Brain MRI, t1w sequence, axial 2D slice.
Patient: age 39, sex F, weight 95 kg, height 1.95 m
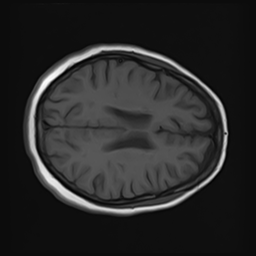